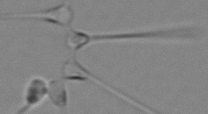
Label: Asterionellopsis_glacialis